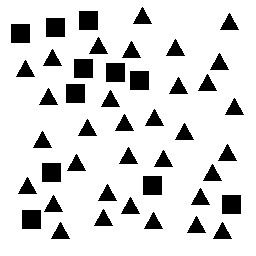
Squares: 11
Triangles: 33
Stars: 0
Total shapes: 44